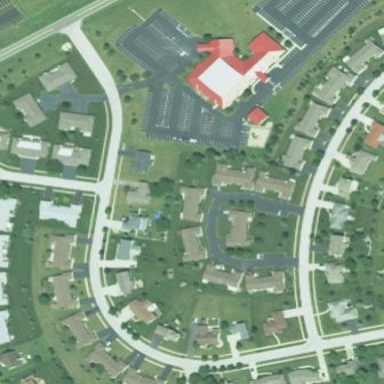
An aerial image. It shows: Residential area within neighborhood.